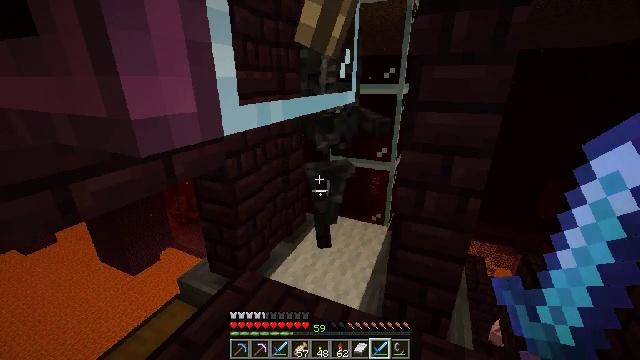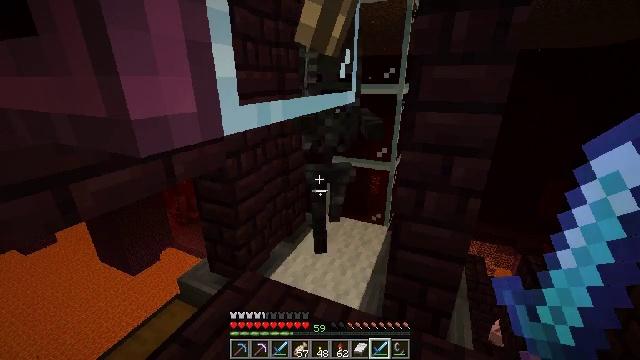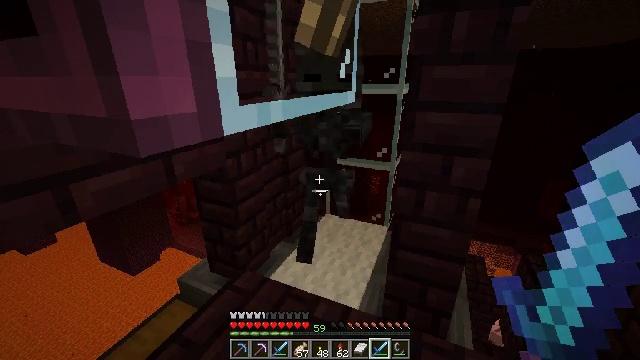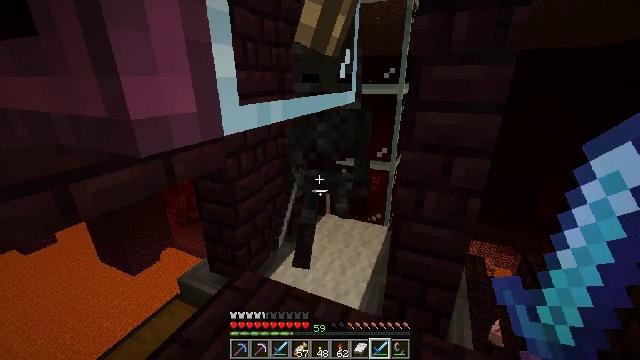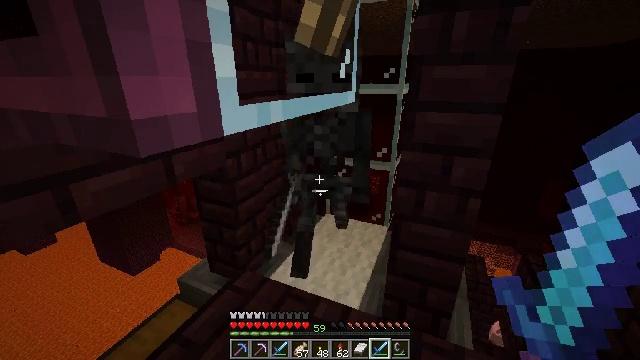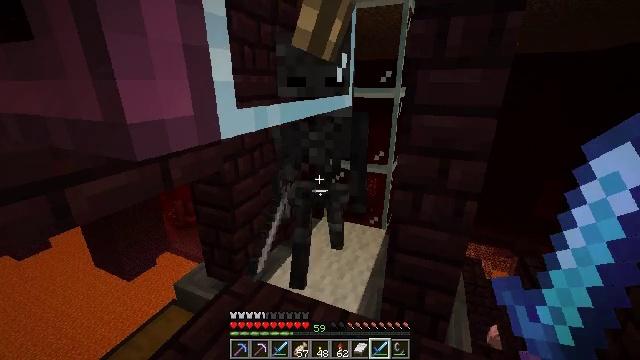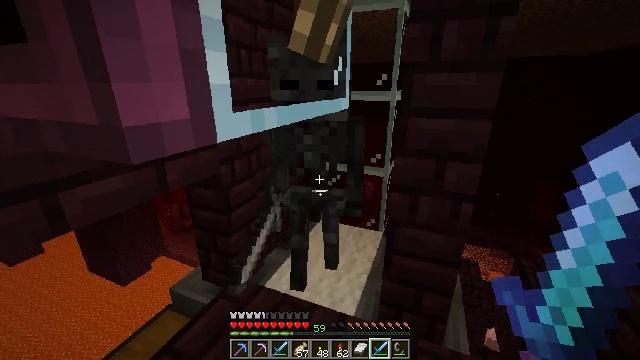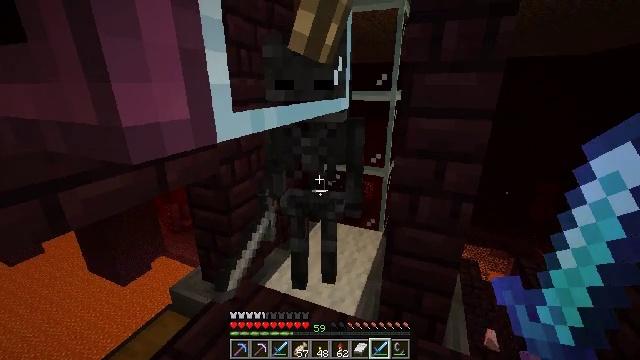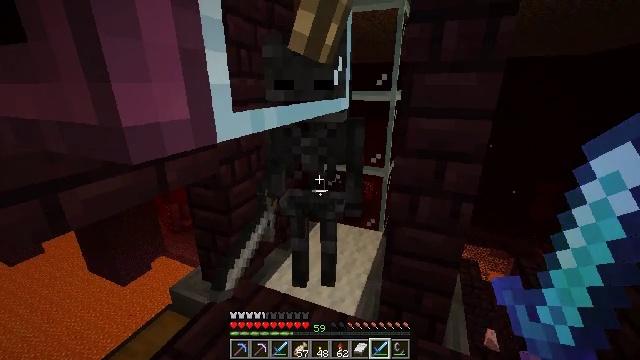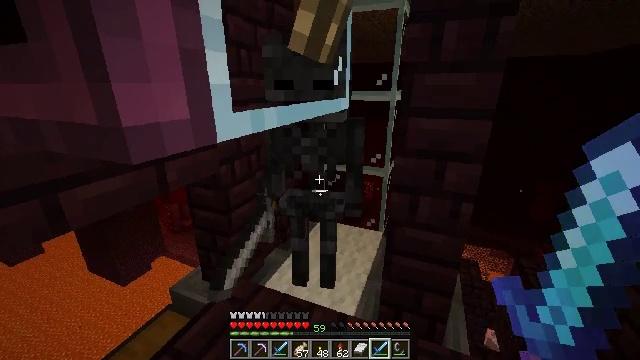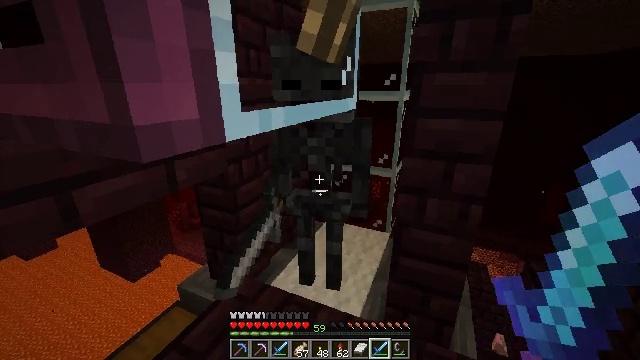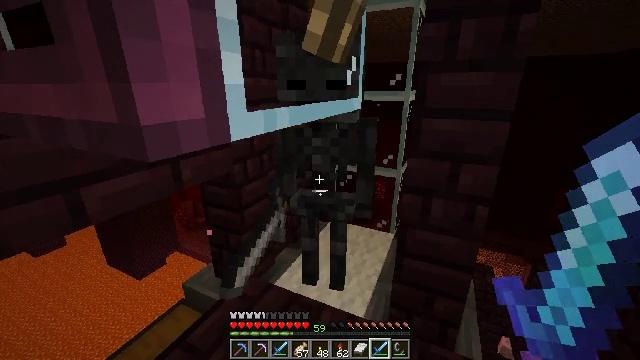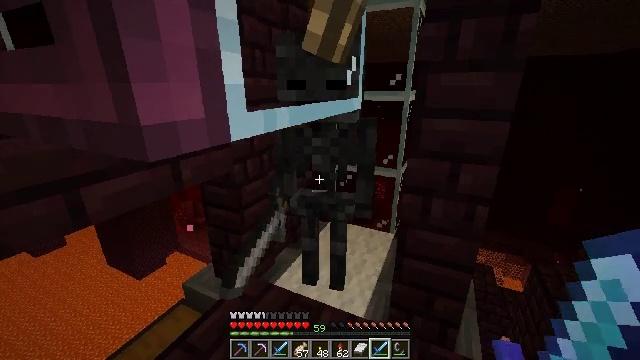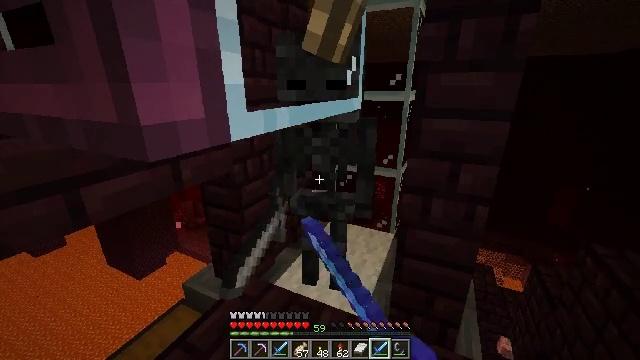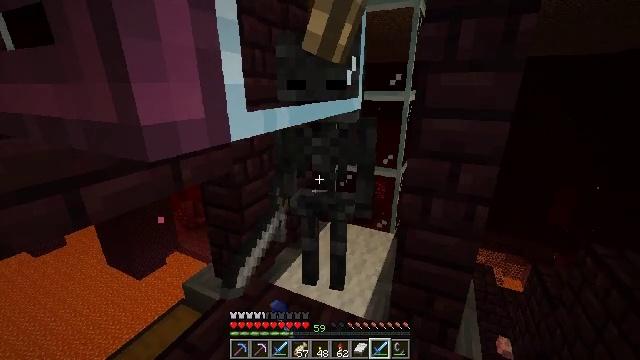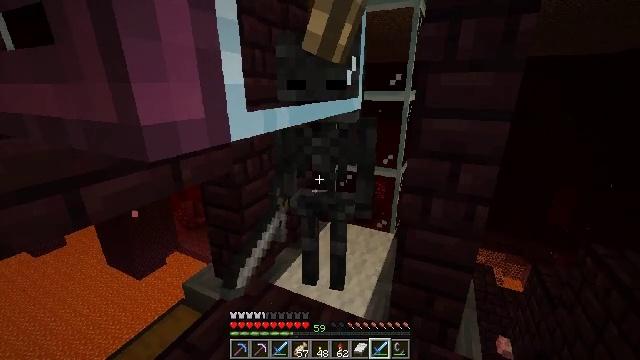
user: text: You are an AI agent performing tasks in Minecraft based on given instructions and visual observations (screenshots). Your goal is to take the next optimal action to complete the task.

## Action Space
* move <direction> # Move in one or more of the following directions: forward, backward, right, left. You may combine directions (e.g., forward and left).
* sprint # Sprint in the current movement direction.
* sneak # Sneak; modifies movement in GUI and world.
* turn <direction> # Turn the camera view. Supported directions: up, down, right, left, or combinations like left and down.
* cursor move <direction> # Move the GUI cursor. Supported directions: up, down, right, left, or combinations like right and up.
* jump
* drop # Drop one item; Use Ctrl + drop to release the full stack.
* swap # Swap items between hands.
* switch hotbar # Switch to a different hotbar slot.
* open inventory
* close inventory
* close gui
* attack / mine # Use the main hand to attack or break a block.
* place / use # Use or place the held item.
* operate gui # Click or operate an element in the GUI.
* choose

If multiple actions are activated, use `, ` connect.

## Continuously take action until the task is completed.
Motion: motion action
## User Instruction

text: Combat the wither skeleton.
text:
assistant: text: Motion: no_op
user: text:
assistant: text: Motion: no_op
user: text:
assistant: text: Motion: no_op
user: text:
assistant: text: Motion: no_op
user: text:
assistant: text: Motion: no_op
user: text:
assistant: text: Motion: no_op
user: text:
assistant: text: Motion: no_op
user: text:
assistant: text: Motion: no_op
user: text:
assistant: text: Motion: no_op
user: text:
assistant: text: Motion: turn left
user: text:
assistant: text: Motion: turn left
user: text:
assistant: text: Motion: attack / mine
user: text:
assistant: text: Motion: attack / mine
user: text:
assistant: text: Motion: attack / mine
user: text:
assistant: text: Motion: no_op
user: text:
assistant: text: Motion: no_op
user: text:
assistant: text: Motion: no_op